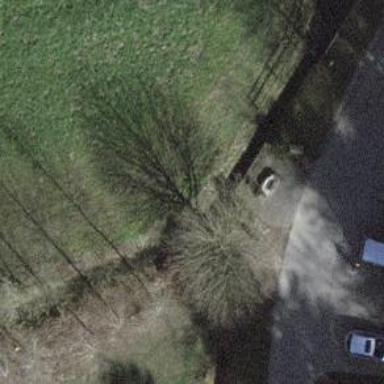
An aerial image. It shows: Culvert tunnel.